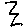
Label: zigzag